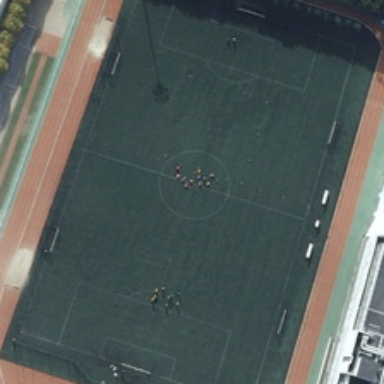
The players are on the football field .